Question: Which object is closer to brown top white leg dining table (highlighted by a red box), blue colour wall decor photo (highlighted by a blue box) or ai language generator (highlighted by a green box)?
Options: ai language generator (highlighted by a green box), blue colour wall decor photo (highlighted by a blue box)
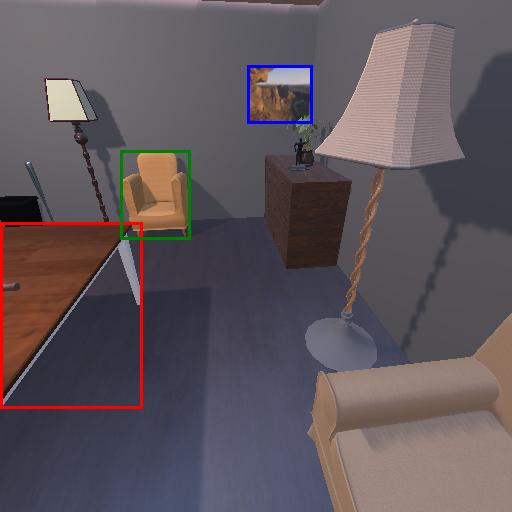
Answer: ai language generator (highlighted by a green box)